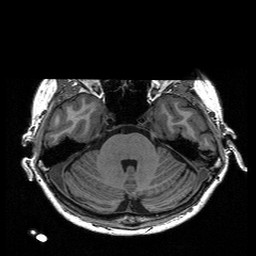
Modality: T1w
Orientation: coronal
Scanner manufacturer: siemens
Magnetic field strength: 3 T